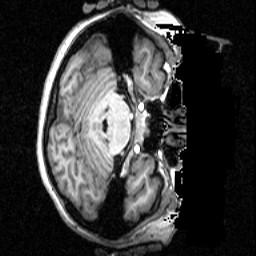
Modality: T1w
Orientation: axial
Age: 34
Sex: female
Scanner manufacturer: siemens
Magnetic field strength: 2.894 T
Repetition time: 2.3 s
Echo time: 0.0021 s